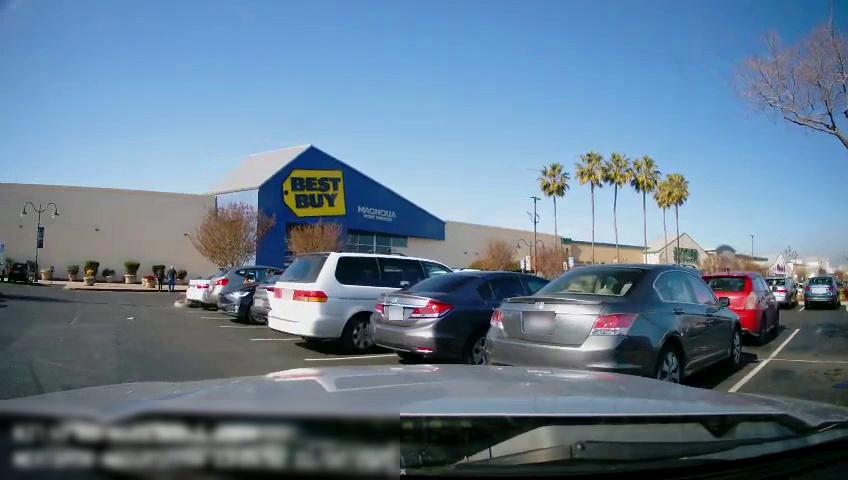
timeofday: Day
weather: Sunny
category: Drivable Space
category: Vehicles | Car
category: Vehicles | Car
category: Vehicles | Car
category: Vehicles | Car
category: Vehicles | SUV
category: Pedestrians
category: Pedestrians
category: Vehicles | Car
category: Vehicles | SUV
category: Vehicles | Van
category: Vehicles | Car
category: Vehicles | Car
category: Vehicles | SUV
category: Vehicles | Car